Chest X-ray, AP view. Patient: 26 years old, sex F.
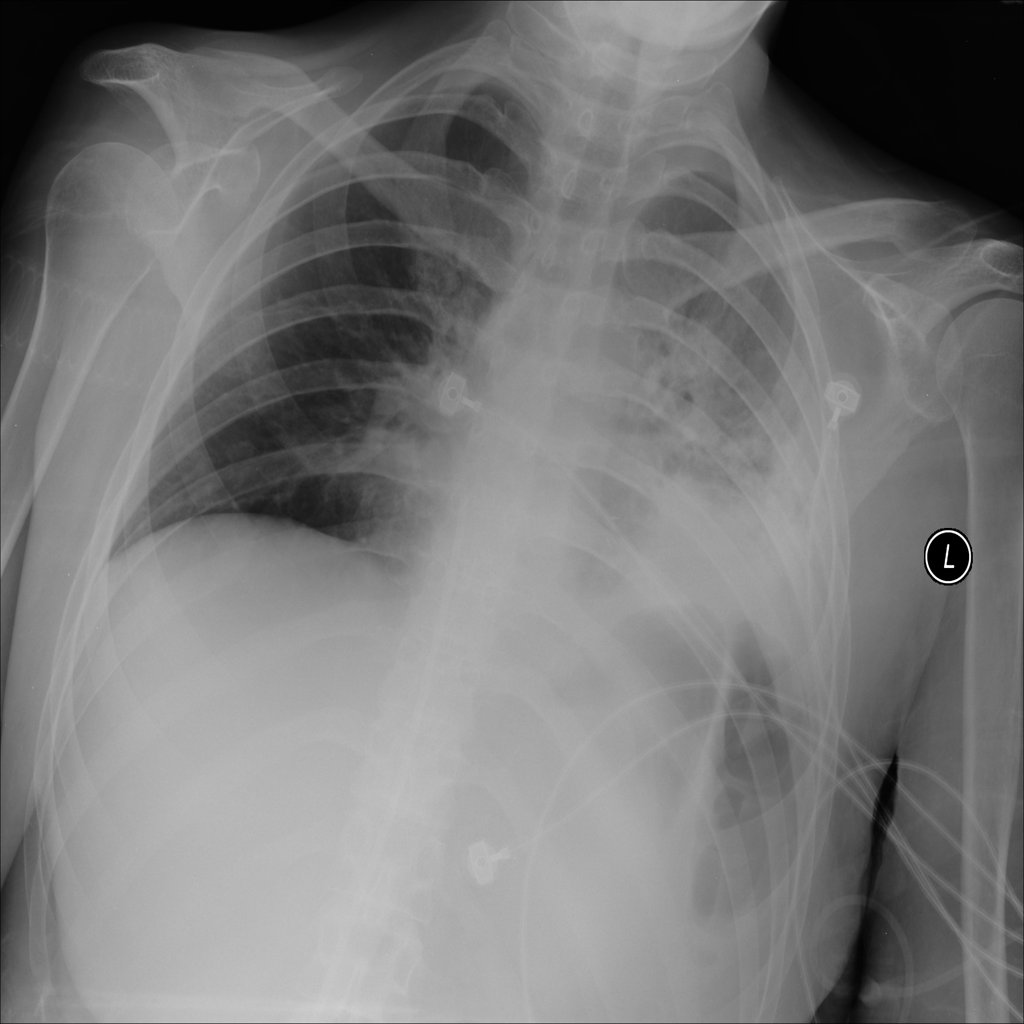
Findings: Consolidation